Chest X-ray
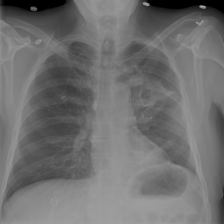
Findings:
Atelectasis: positive
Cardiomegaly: negative
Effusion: negative
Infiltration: negative
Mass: negative
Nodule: negative
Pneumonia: negative
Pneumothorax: negative
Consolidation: negative
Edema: negative
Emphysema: negative
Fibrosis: negative
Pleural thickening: negative
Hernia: negative